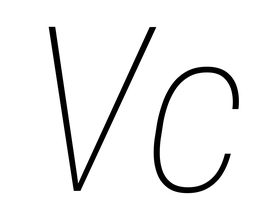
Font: Roboto-Italic_Condensed_Thin_Italic